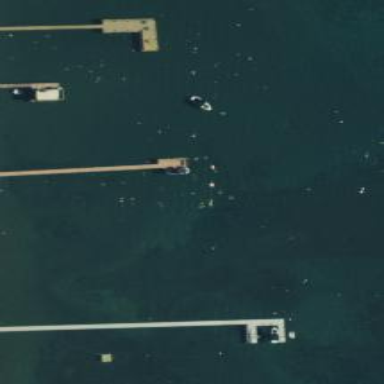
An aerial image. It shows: Man-made pier.